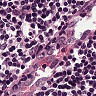
Metastatic tissue present: no